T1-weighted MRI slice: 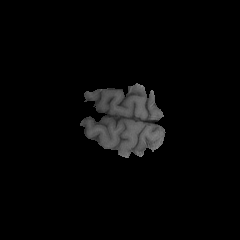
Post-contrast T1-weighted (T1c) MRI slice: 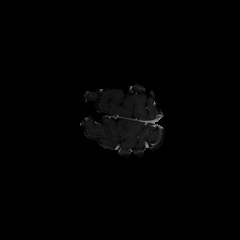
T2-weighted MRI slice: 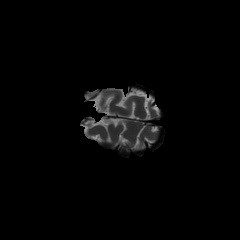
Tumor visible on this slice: no